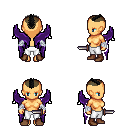
a pixel art fantasy rpg character, female body template, human, tanned skin, purple wings, white pants, black short mohawk hairstyle, white cloth bandages, brown shoes, dagger, four views (front, back, left, right), 2x2 character sprite sheet, small pixel art, hard edges, no anti-aliasing